Question: I use many workgroups in my workflow (package 'workgroups' or 'workgroups2'). If I switch to some workgroup and try to 'winner-undo' I get window configuration from previous workgroup.
Can I use separate 'winner-undo' history for each workgroup?

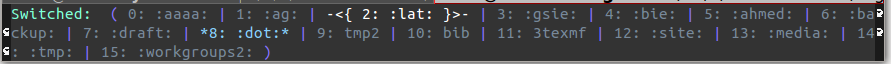
Answer: I've just pushed a <URL>.
Now 'winner-undo', 'winner-redo' commands are remapped to workgroups' commands which do the same thing as 'winner' but for each workgroup.